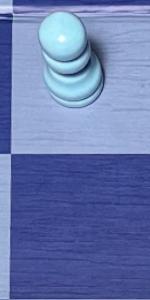
Label: Empty